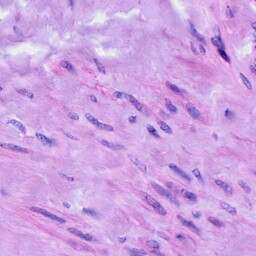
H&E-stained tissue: Cervix